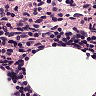
Metastatic tissue present: no